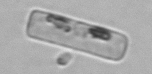
Label: Guinardia_delicatula